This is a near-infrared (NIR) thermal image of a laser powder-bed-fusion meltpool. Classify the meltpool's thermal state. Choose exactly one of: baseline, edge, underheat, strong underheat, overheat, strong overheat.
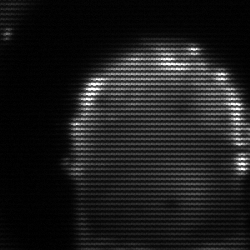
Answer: baseline